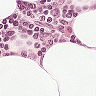
Metastatic tissue present: no